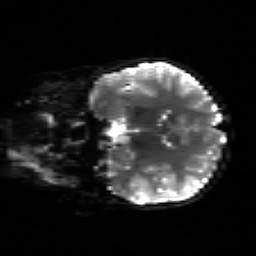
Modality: sbref
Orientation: coronal
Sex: male
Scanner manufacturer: siemens
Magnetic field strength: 3 T
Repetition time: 5 s
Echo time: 0.071 s